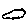
Label: cloud